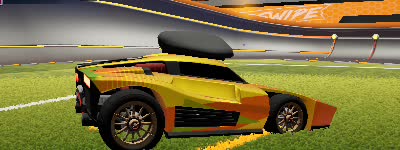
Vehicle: breakout